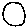
Label: circle